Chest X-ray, PA view. Patient: 70 years old, sex M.
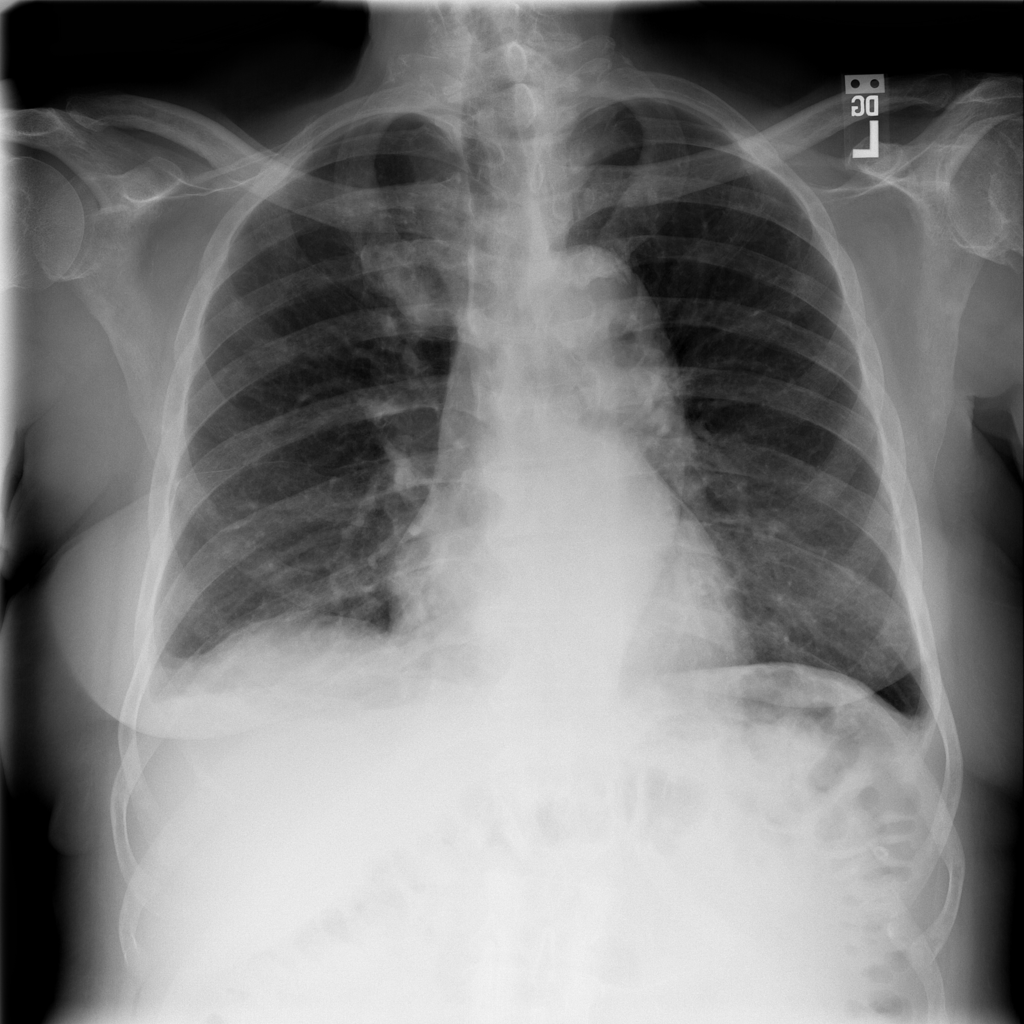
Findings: Effusion